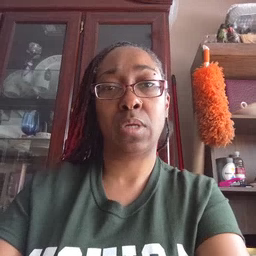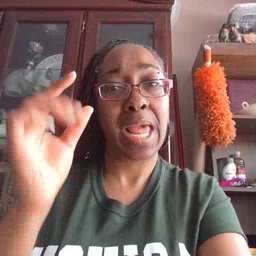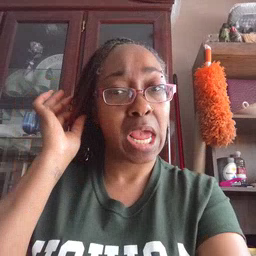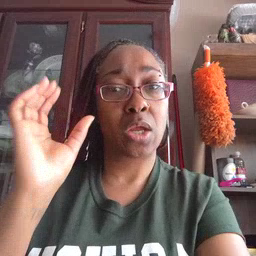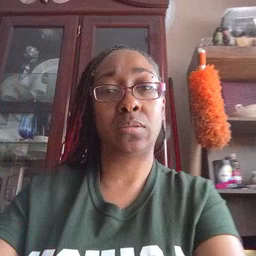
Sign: hair